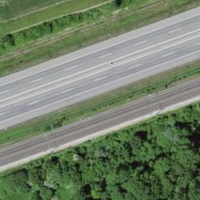
EUNIS habitat code: 57
Species observed at this site:
Pseudochorthippus parallelus